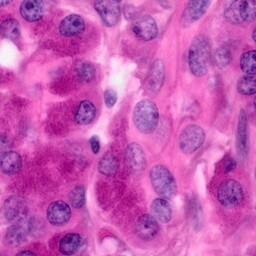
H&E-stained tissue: Pancreatic